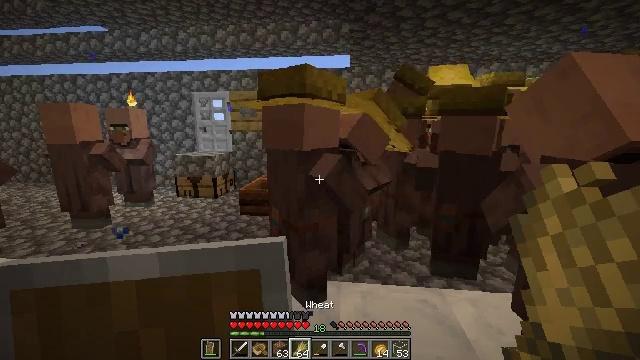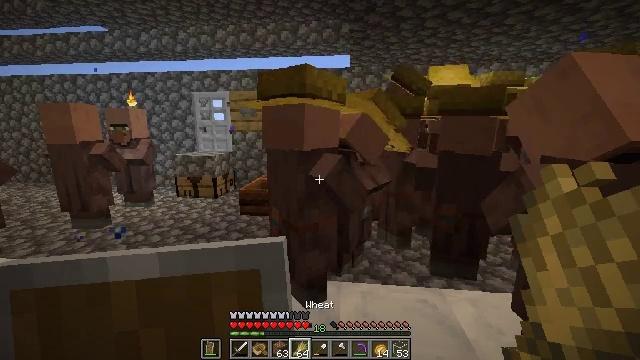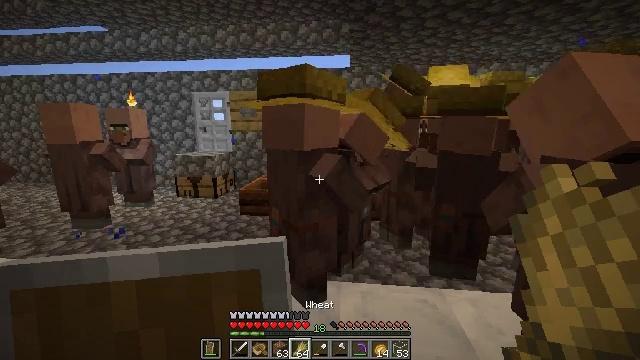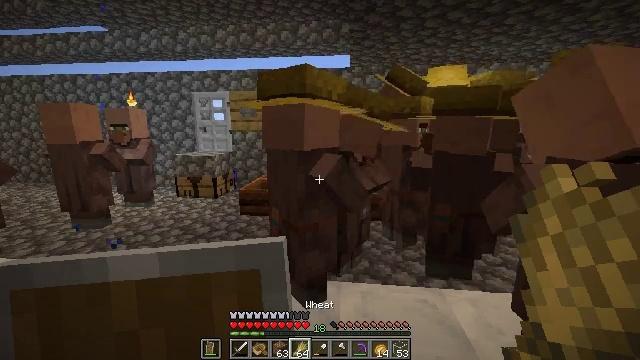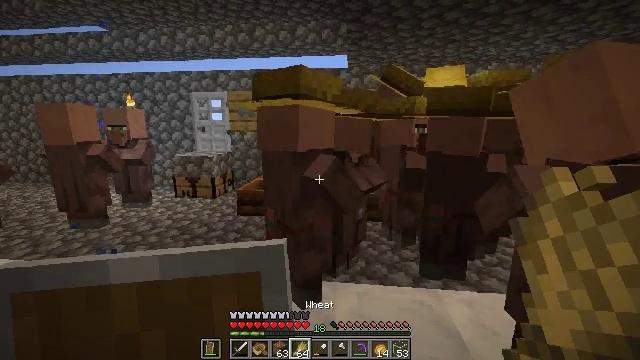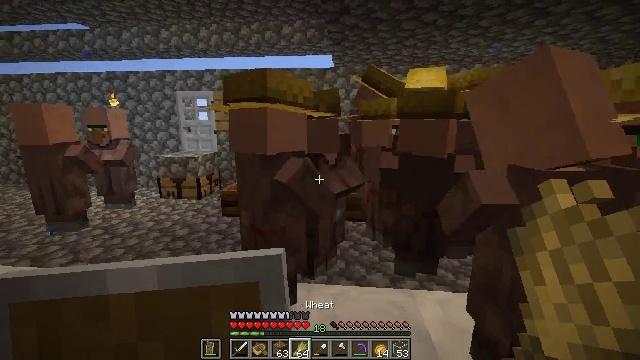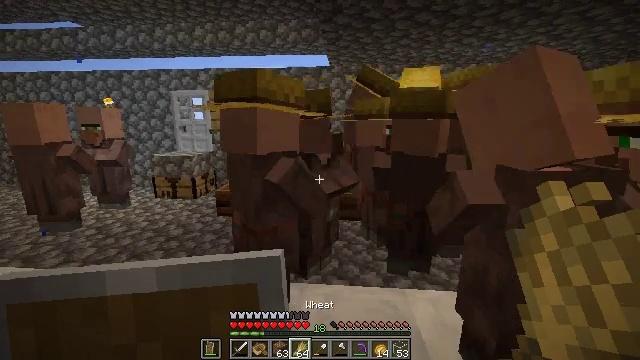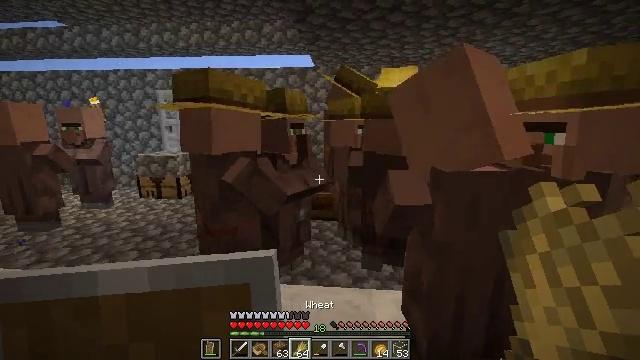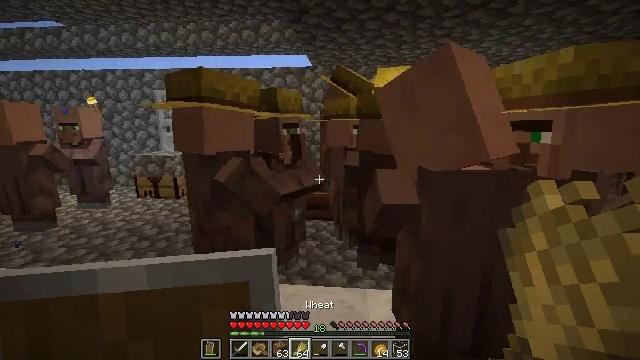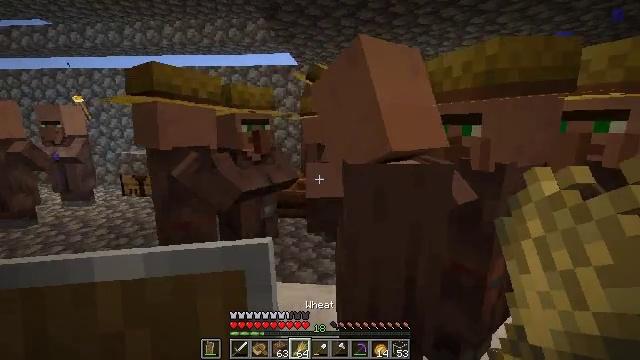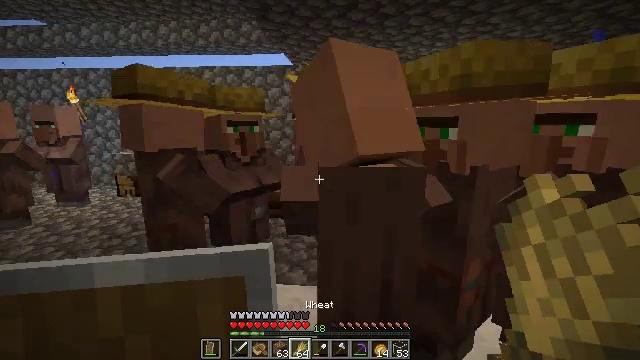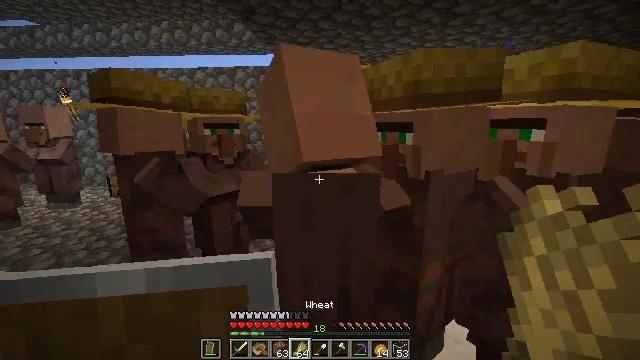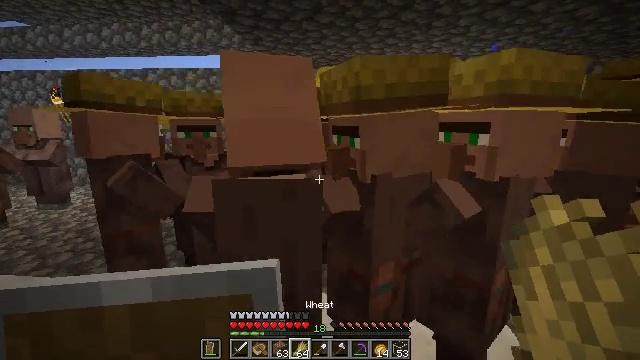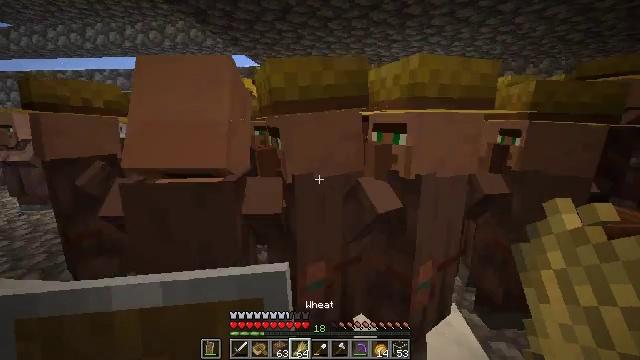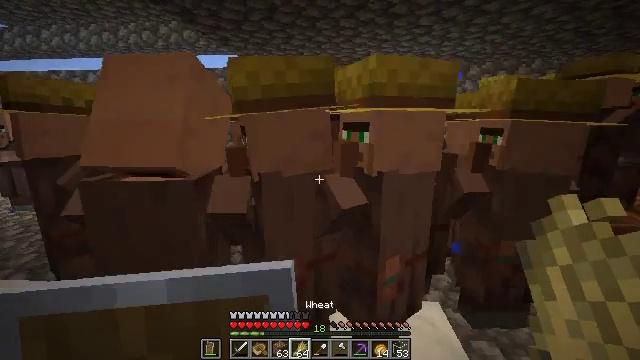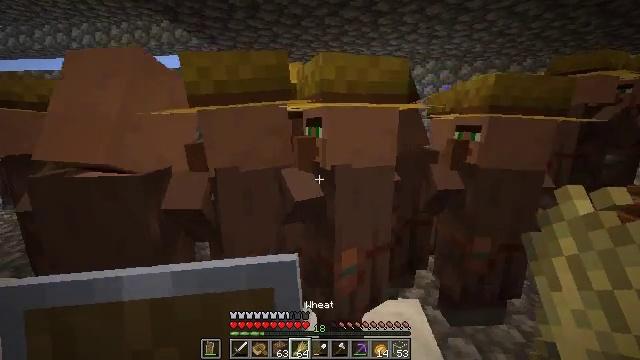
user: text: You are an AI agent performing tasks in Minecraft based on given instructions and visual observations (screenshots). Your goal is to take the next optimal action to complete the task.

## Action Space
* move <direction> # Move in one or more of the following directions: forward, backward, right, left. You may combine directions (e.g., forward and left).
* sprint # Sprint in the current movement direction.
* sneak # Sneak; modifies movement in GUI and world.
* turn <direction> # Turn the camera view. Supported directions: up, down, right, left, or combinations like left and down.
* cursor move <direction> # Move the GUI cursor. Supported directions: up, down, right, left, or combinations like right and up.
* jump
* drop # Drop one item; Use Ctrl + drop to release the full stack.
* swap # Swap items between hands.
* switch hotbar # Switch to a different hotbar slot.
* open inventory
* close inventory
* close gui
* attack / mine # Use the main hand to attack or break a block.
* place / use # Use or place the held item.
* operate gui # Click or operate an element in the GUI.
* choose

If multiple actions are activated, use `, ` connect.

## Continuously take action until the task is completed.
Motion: motion action
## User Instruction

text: craft item air
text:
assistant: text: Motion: no_op
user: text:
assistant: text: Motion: no_op
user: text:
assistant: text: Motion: no_op
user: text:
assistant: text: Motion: move right
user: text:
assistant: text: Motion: move right, turn right
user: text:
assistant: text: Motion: move right
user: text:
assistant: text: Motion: move right
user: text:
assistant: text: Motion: move right
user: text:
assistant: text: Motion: move right
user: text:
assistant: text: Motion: move right
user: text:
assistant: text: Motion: move right
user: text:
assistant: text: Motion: move right
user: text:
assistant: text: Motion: move right
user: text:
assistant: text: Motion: move right
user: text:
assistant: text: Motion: move right
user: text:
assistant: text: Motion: move right
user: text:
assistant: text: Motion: move right
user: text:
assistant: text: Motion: move right
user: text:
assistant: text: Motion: move right
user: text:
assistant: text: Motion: move right
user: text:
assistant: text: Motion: move right
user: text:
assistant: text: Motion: move right, turn right
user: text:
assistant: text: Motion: move right, turn right
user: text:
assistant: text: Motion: move right
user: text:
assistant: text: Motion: move right
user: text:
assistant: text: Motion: move right
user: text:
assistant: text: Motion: move right
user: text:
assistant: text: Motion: move forward and move right
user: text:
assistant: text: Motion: move forward and move right, turn left
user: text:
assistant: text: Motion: move forward and move right, turn left